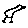
Label: bird